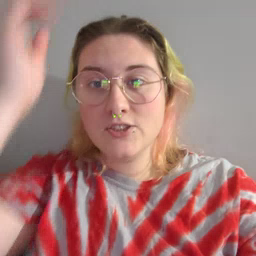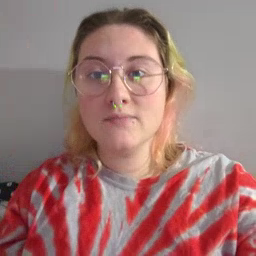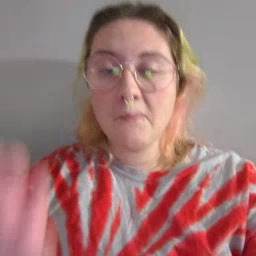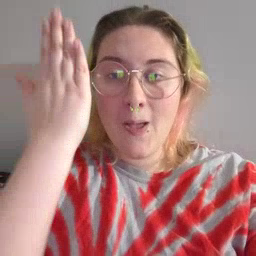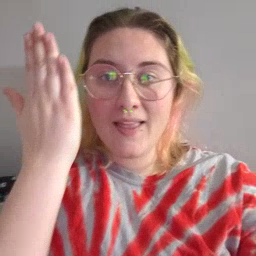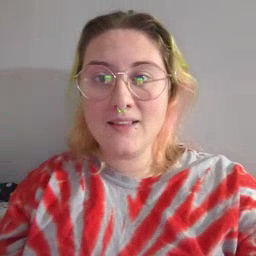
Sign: morning